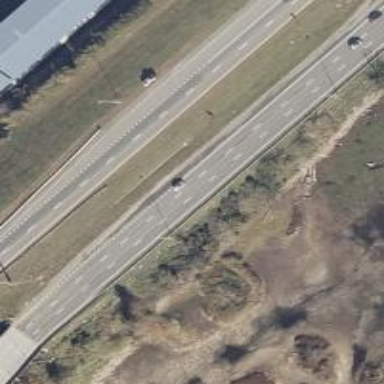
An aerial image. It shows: Expressway with dual carriageway. The highway has asphalt surface.